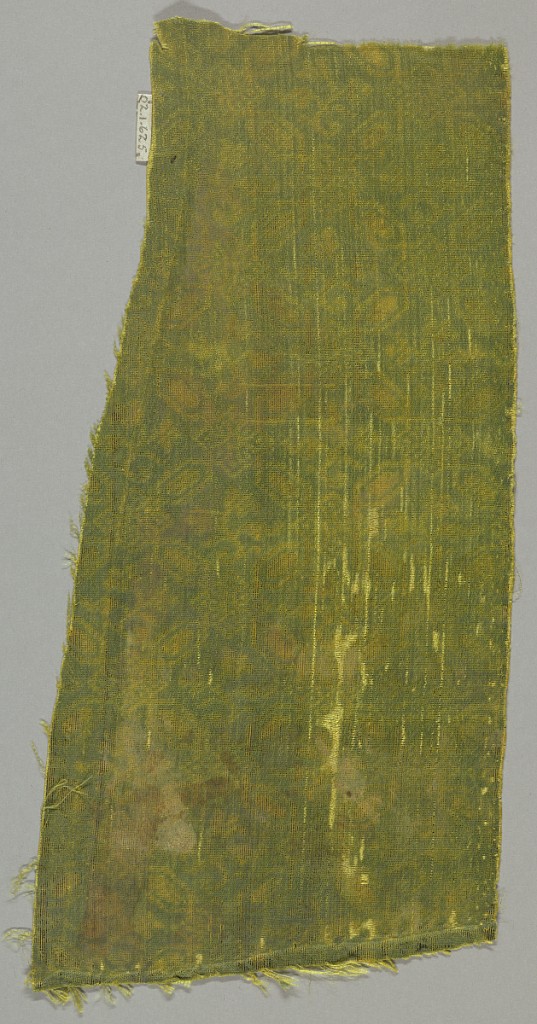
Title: Fragment
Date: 16th–17th century
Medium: silk Technique; woven (velvet) and printed
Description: Velvet fabric printed with a small quatrefoil design with a floral motif.